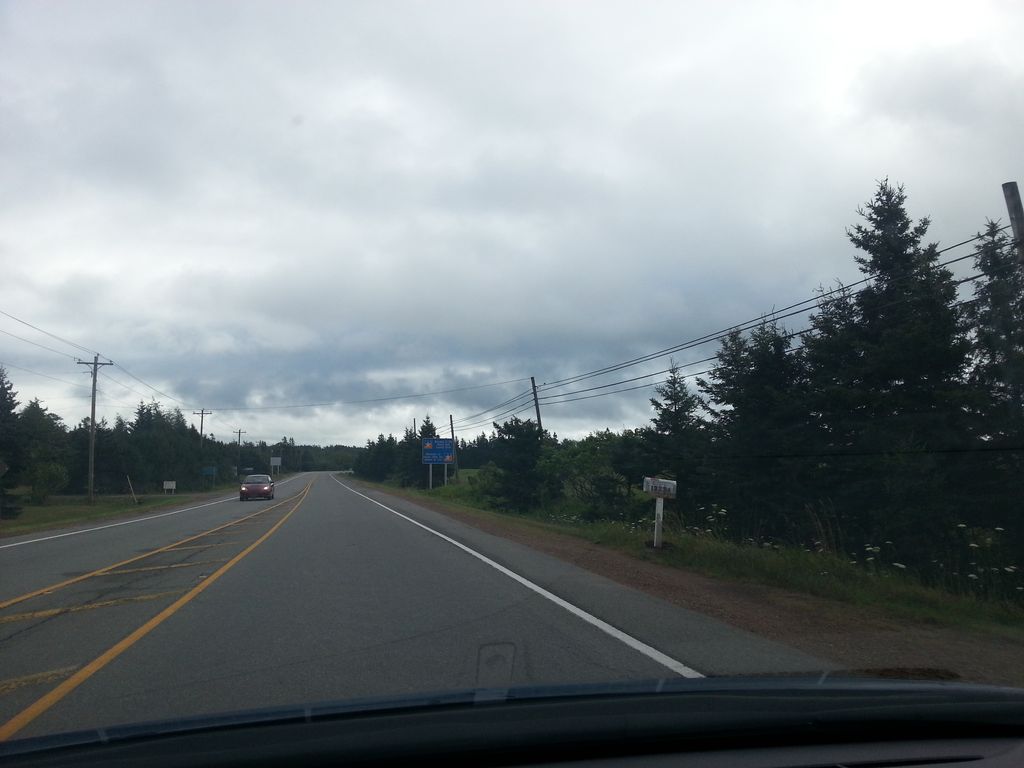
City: charlottetown